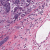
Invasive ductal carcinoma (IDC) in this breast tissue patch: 1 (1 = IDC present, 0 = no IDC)